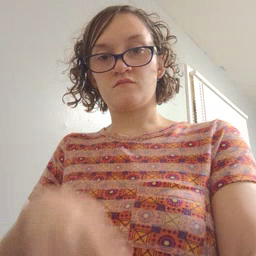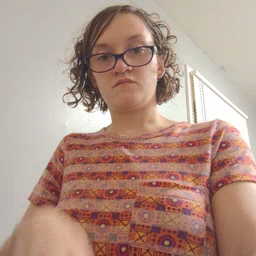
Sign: dirty